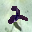
Label: 2